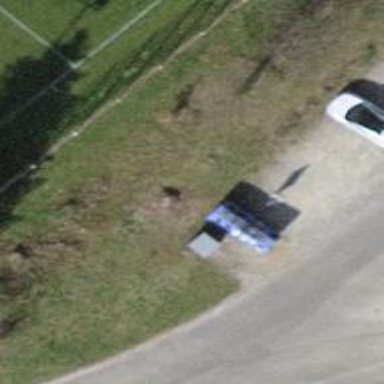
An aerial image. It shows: Recycling container at amenity designated for recycling.